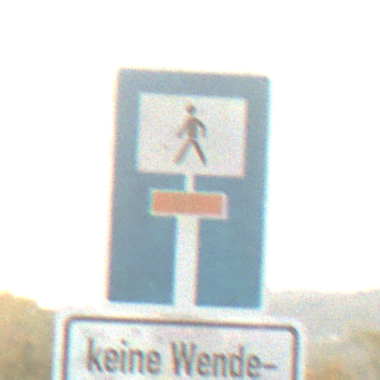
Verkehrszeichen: SackgasseFussgaengerDurchlaessig
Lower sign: HinweisGeaenderteVorfahrtVerkehrsfuehrungVerkehrsregelung3
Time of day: SunriseSunset
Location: Outdoor (Nature)
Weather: PartlyCloudy
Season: NotSpecified
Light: Natural